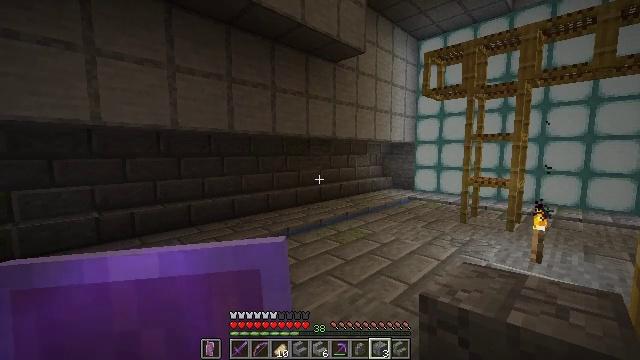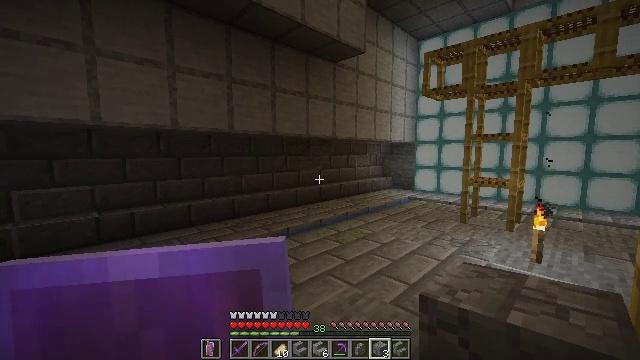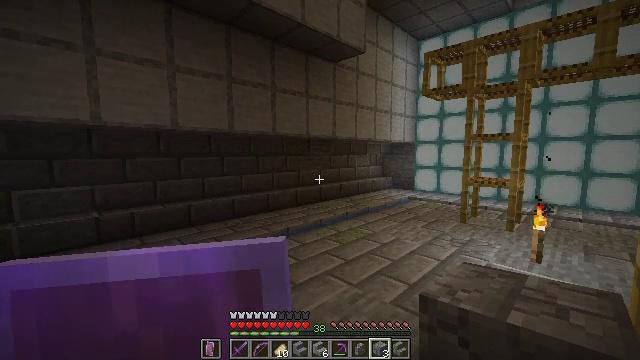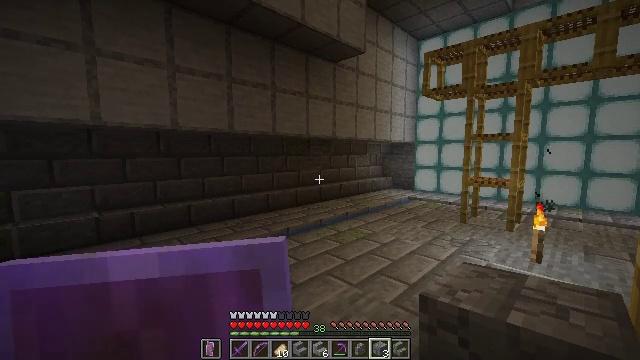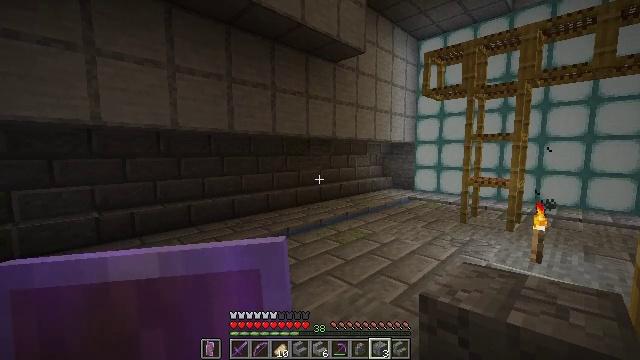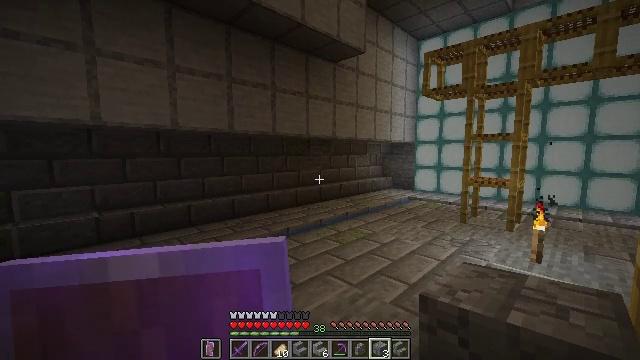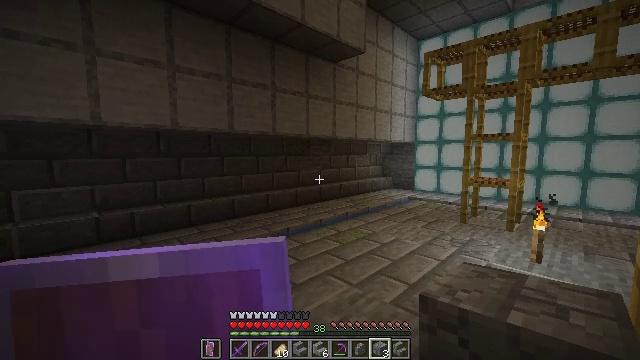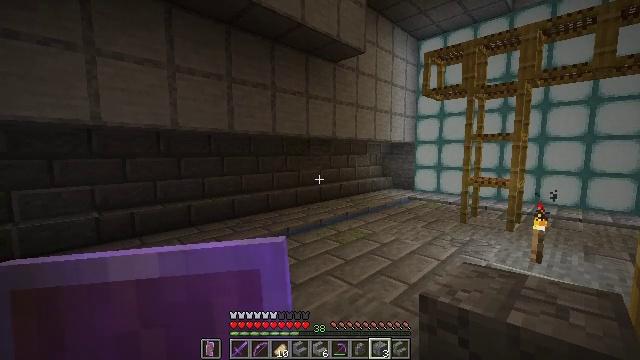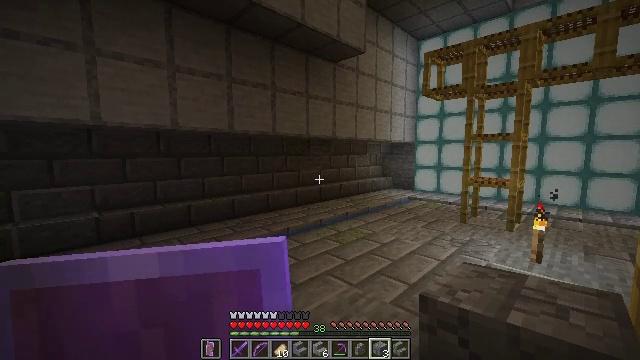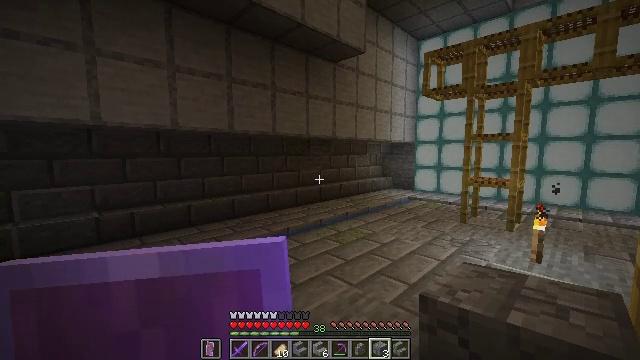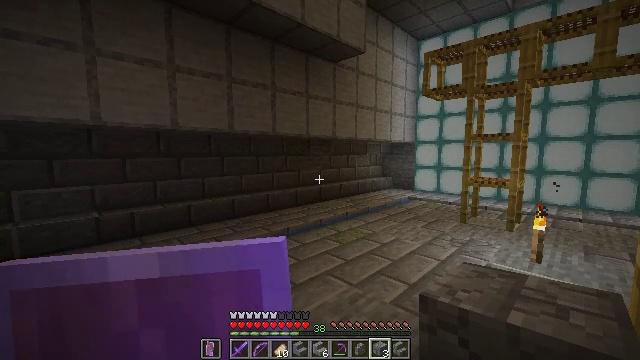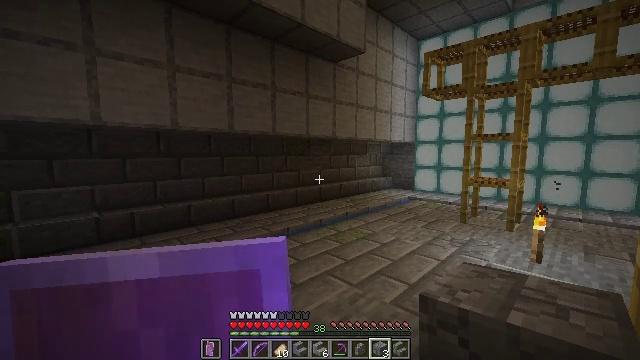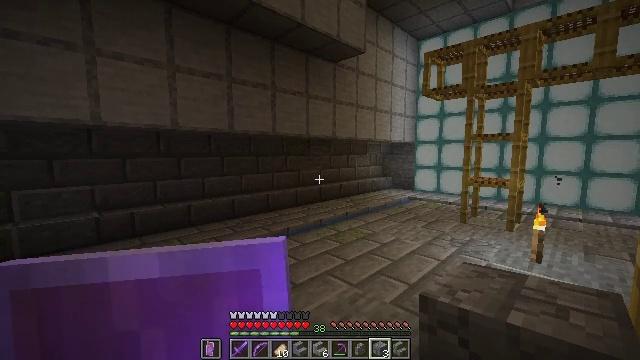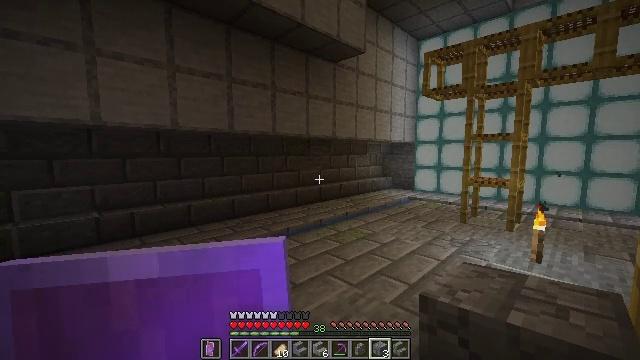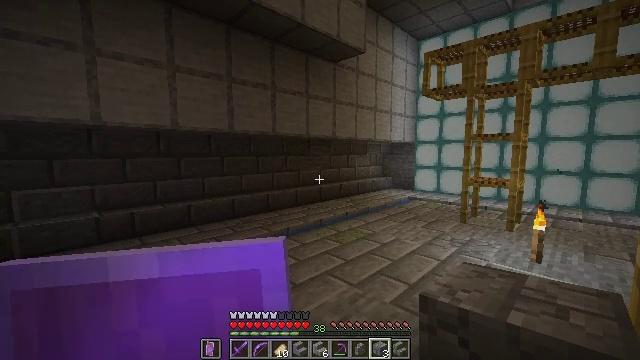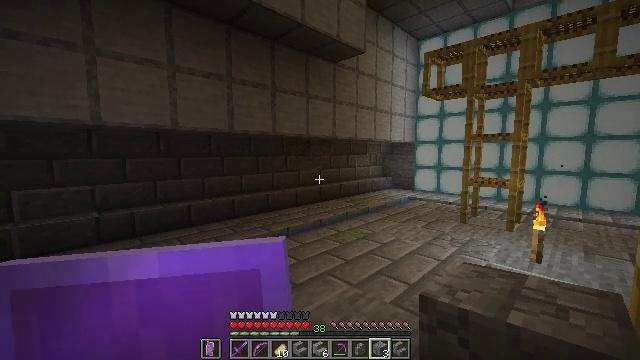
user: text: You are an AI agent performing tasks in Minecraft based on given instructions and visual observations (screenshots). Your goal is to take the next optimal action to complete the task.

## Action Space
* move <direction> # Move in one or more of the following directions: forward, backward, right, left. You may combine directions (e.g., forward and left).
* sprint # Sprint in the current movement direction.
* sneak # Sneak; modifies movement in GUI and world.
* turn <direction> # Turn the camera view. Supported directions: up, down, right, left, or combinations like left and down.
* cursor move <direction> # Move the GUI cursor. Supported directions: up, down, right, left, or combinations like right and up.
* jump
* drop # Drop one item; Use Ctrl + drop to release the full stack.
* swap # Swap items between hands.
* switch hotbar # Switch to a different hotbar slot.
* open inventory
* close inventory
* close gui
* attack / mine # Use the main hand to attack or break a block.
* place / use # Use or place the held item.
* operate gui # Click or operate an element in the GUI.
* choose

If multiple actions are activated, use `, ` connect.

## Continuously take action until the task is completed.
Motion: motion action
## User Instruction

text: Collect andesite by mining it.
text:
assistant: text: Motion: no_op
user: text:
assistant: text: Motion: no_op
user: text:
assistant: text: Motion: no_op
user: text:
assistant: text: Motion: no_op
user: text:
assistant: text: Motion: no_op
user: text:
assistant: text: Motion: no_op
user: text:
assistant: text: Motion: no_op
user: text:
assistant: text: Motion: no_op
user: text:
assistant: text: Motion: no_op
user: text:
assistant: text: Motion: no_op
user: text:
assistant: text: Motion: no_op
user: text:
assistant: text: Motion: no_op
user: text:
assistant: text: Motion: no_op
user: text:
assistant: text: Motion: no_op
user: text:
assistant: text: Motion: no_op
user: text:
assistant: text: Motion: no_op
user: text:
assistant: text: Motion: no_op
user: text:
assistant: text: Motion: no_op
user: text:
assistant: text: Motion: no_op
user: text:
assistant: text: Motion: no_op
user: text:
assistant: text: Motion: no_op
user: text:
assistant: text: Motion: no_op
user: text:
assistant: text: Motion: no_op
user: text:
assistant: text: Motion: no_op
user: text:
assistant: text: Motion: no_op
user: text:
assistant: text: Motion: no_op
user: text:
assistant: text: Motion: no_op
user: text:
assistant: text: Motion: no_op
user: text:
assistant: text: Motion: no_op
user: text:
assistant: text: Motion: no_op